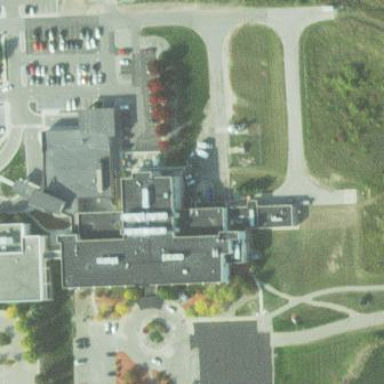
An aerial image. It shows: Hospital building.